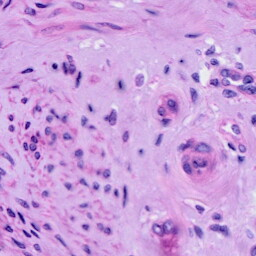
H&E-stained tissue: Cervix